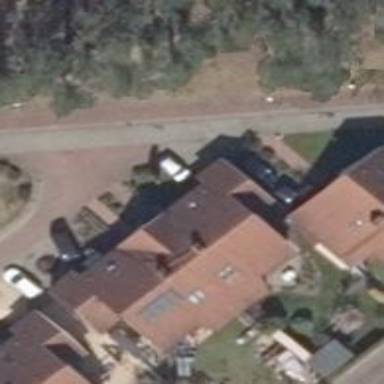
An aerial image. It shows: Residential road.